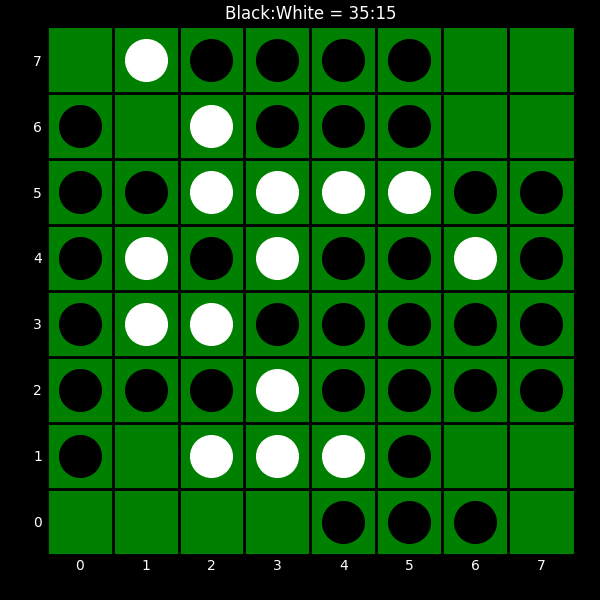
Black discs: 35
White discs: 15